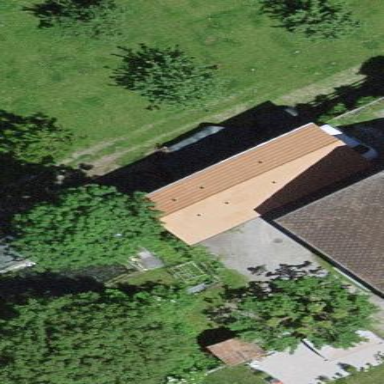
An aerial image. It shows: Rural barn.